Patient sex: M
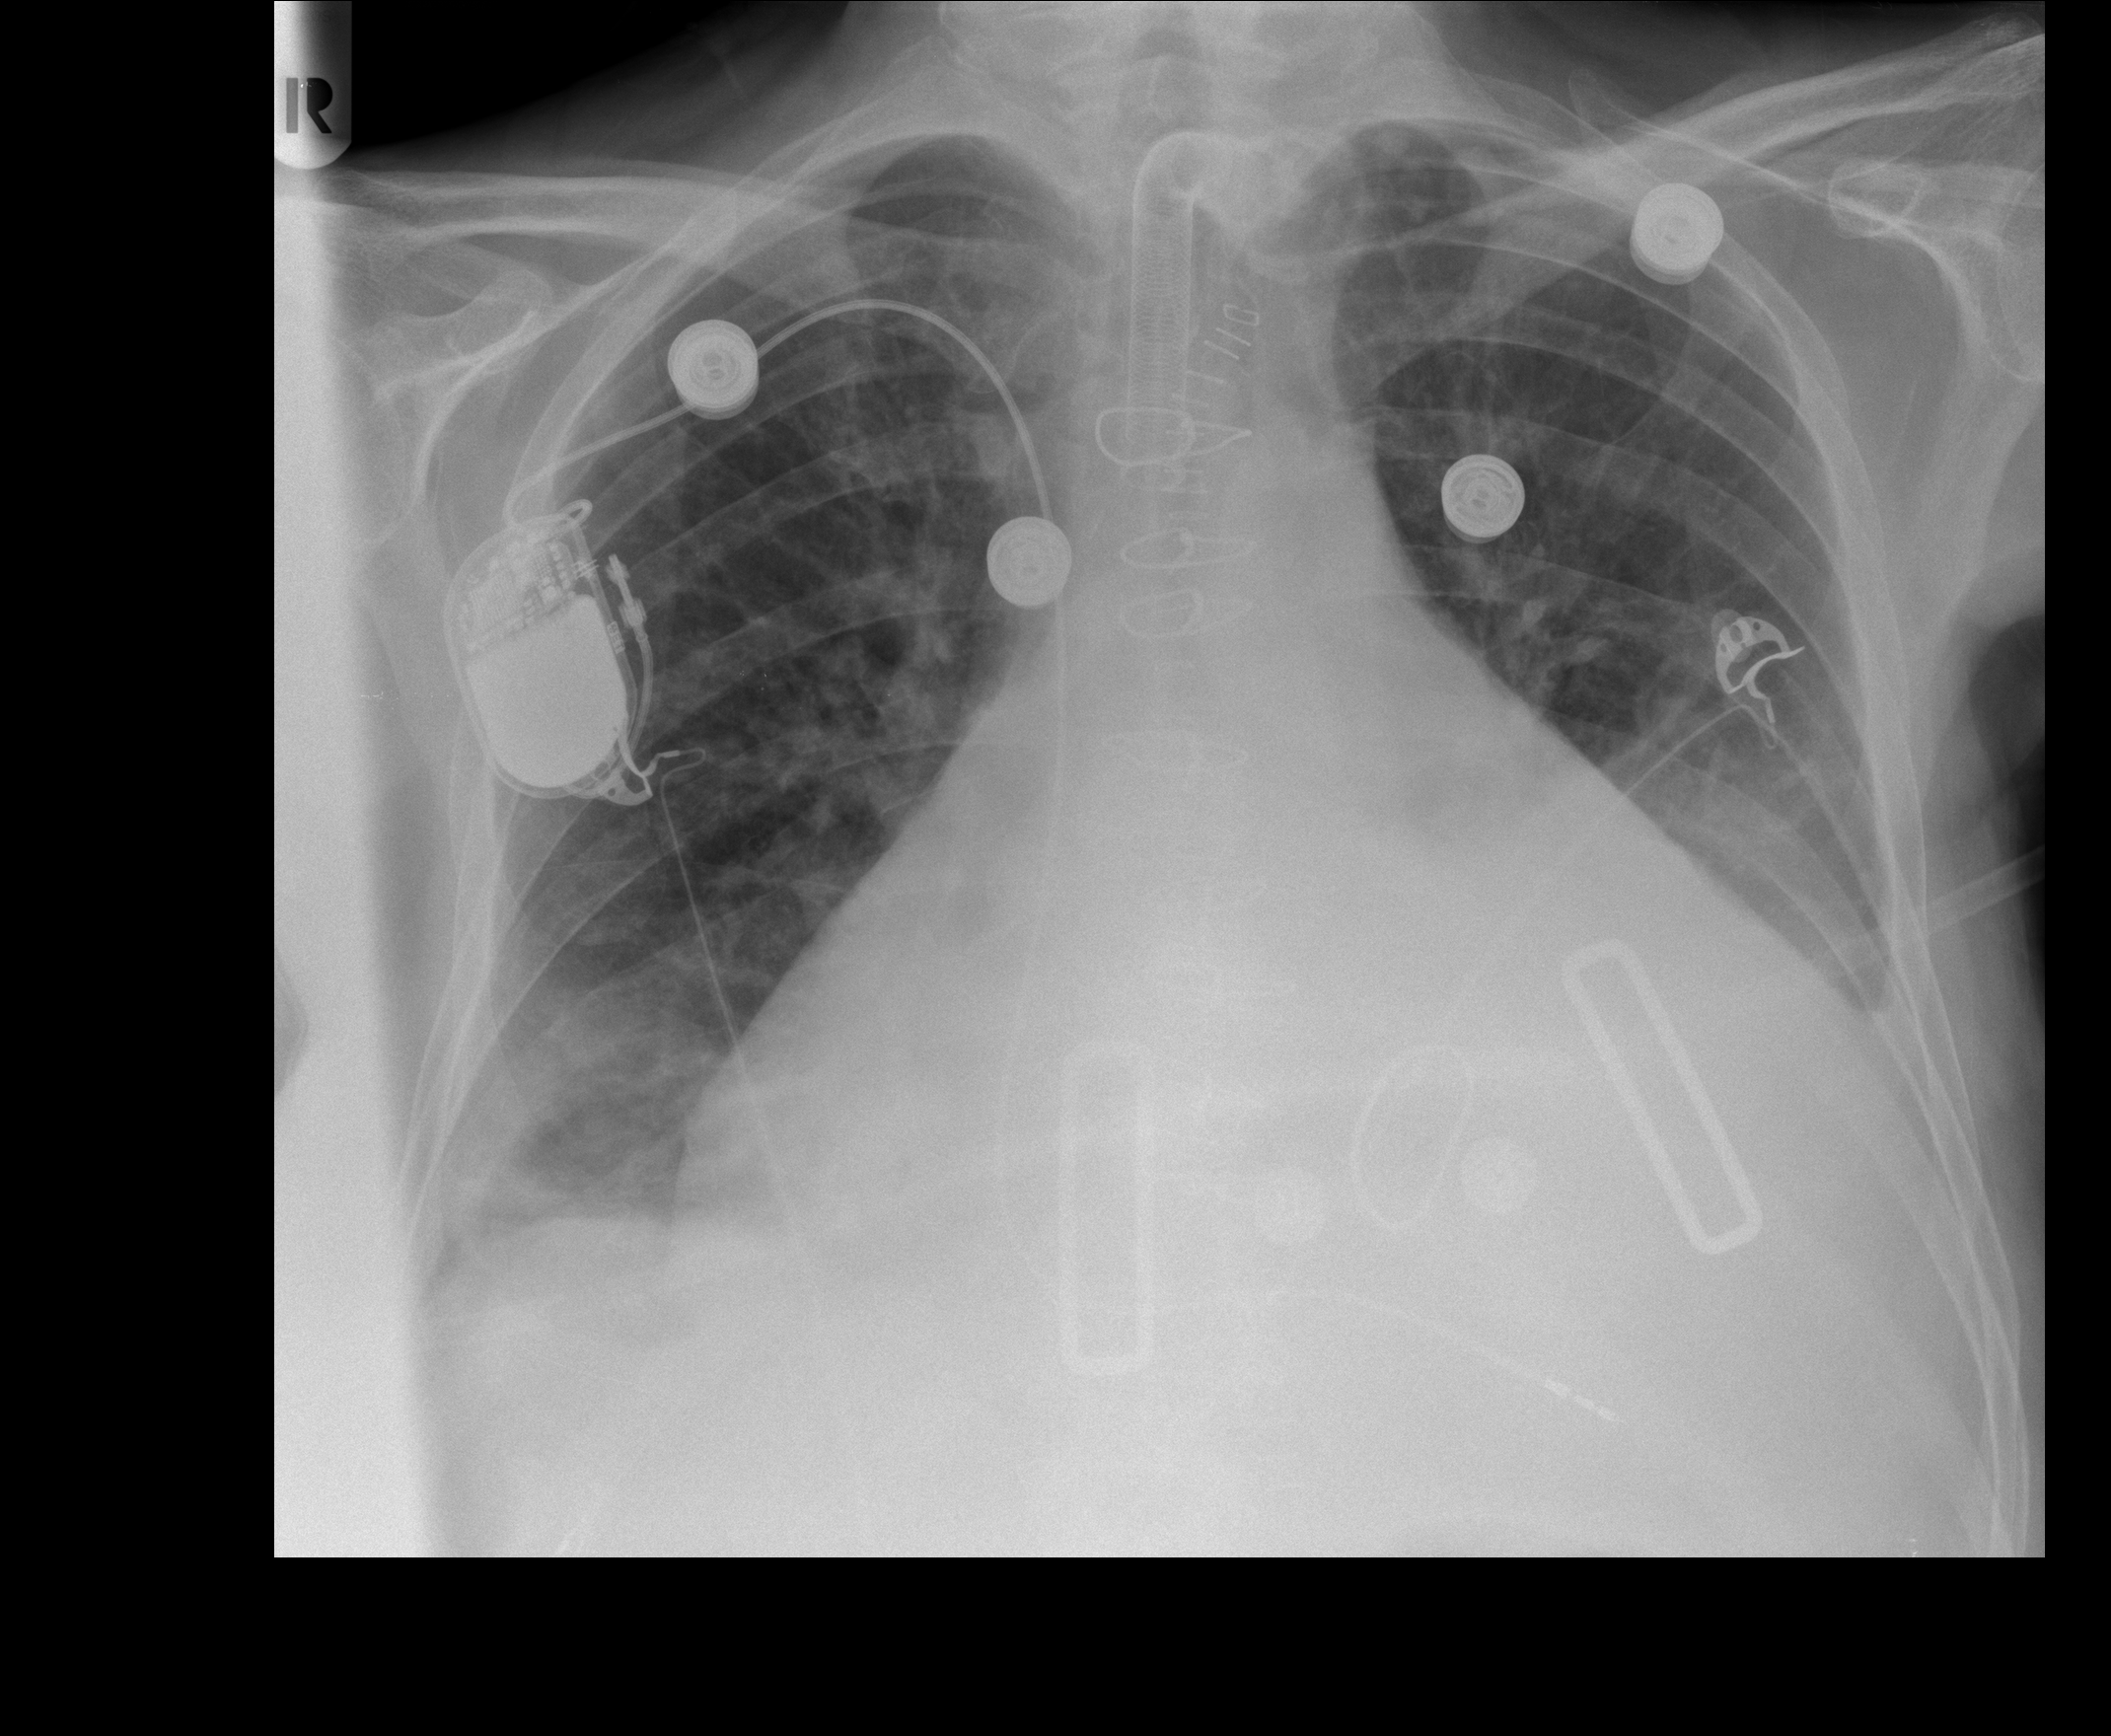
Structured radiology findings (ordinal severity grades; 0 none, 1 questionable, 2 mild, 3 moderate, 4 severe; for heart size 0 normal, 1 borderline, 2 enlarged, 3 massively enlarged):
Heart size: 3
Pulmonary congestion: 2
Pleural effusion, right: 1
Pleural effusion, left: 1
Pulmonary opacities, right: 0
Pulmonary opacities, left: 0
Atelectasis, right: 1
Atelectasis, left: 0